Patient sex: M
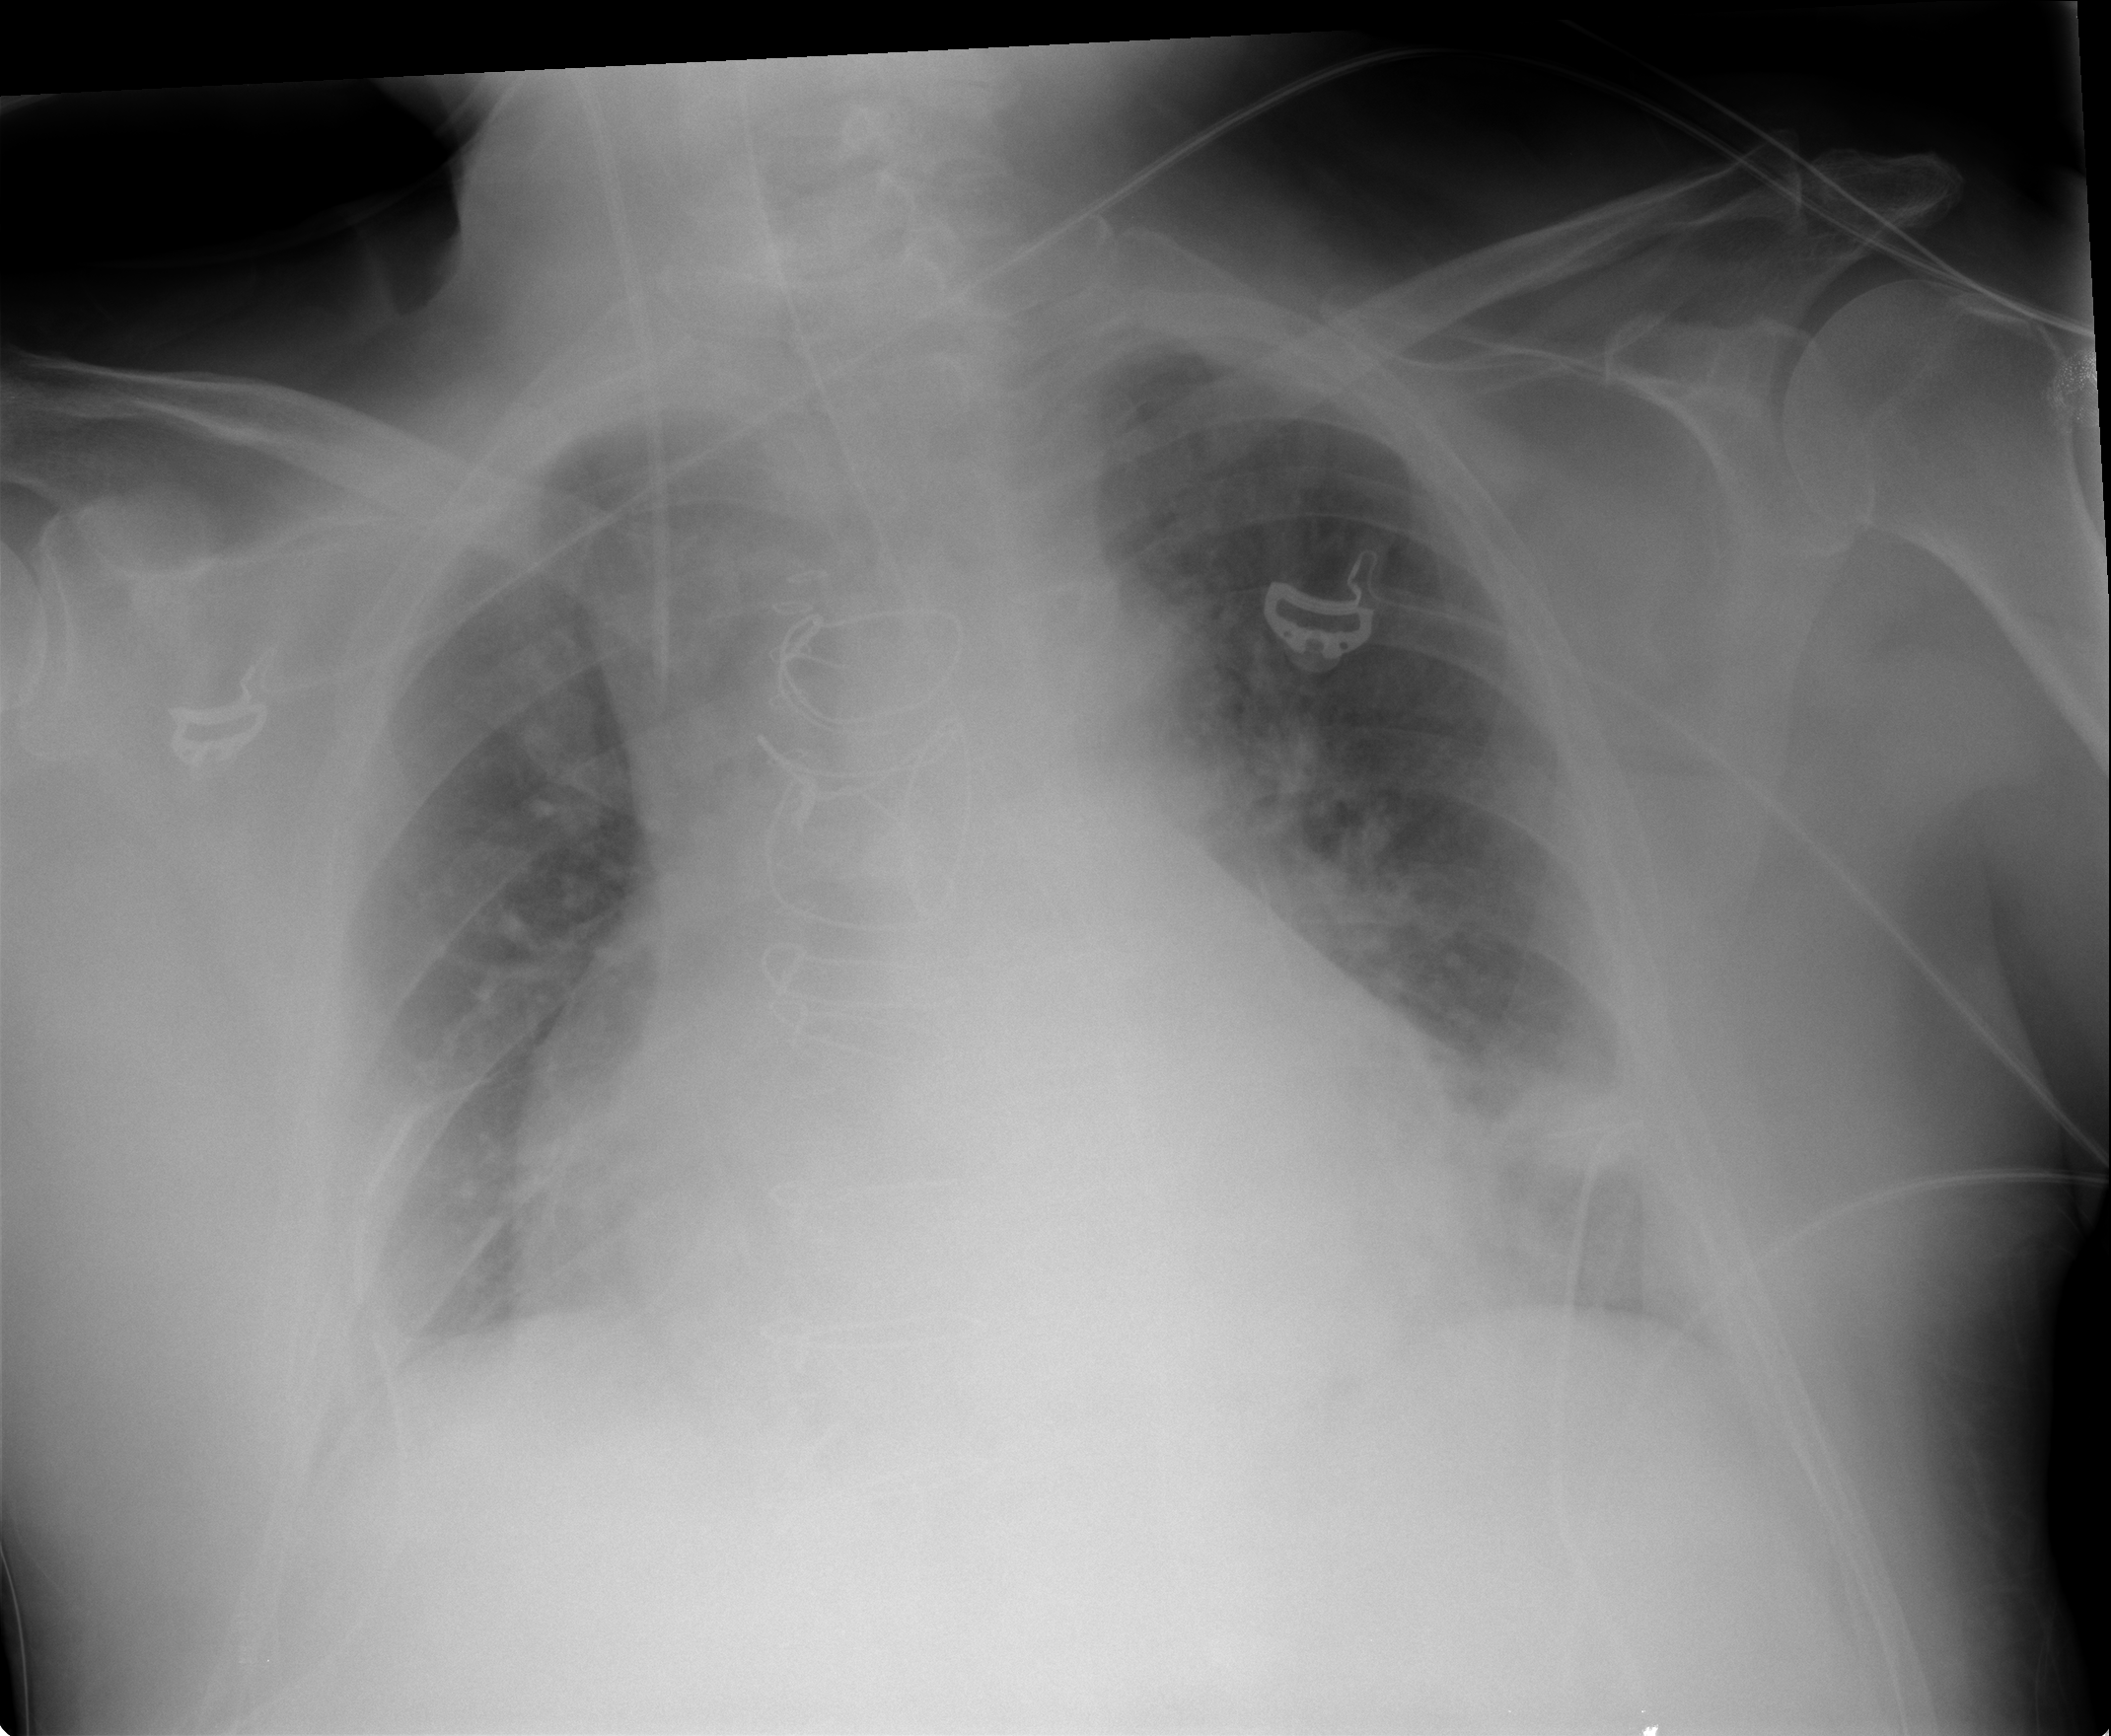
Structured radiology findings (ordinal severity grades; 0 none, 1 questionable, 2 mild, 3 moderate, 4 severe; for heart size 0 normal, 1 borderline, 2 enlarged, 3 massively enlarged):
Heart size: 2
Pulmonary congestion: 1
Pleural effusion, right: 0
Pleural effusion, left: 0
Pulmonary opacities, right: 0
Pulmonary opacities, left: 0
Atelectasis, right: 0
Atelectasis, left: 2